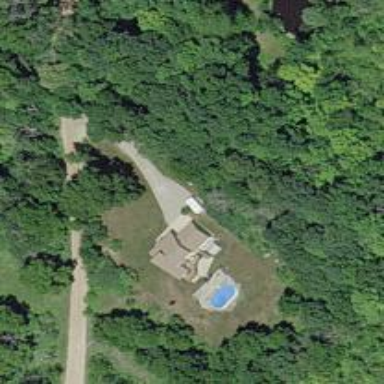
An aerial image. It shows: Driveway.